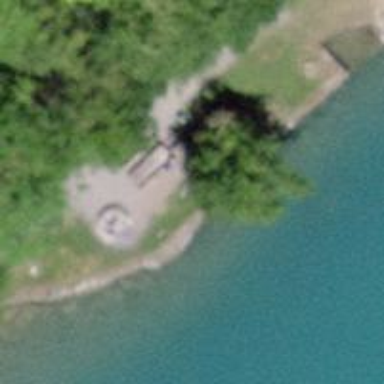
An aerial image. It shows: Maroon picnic table on leisure land.